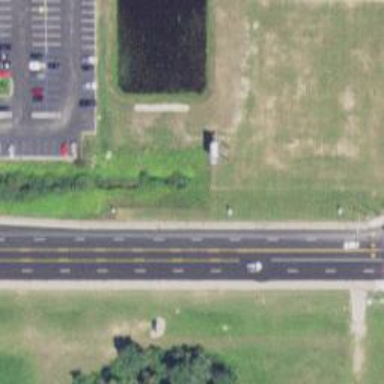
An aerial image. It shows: Asphalt road classified as trunk highway.